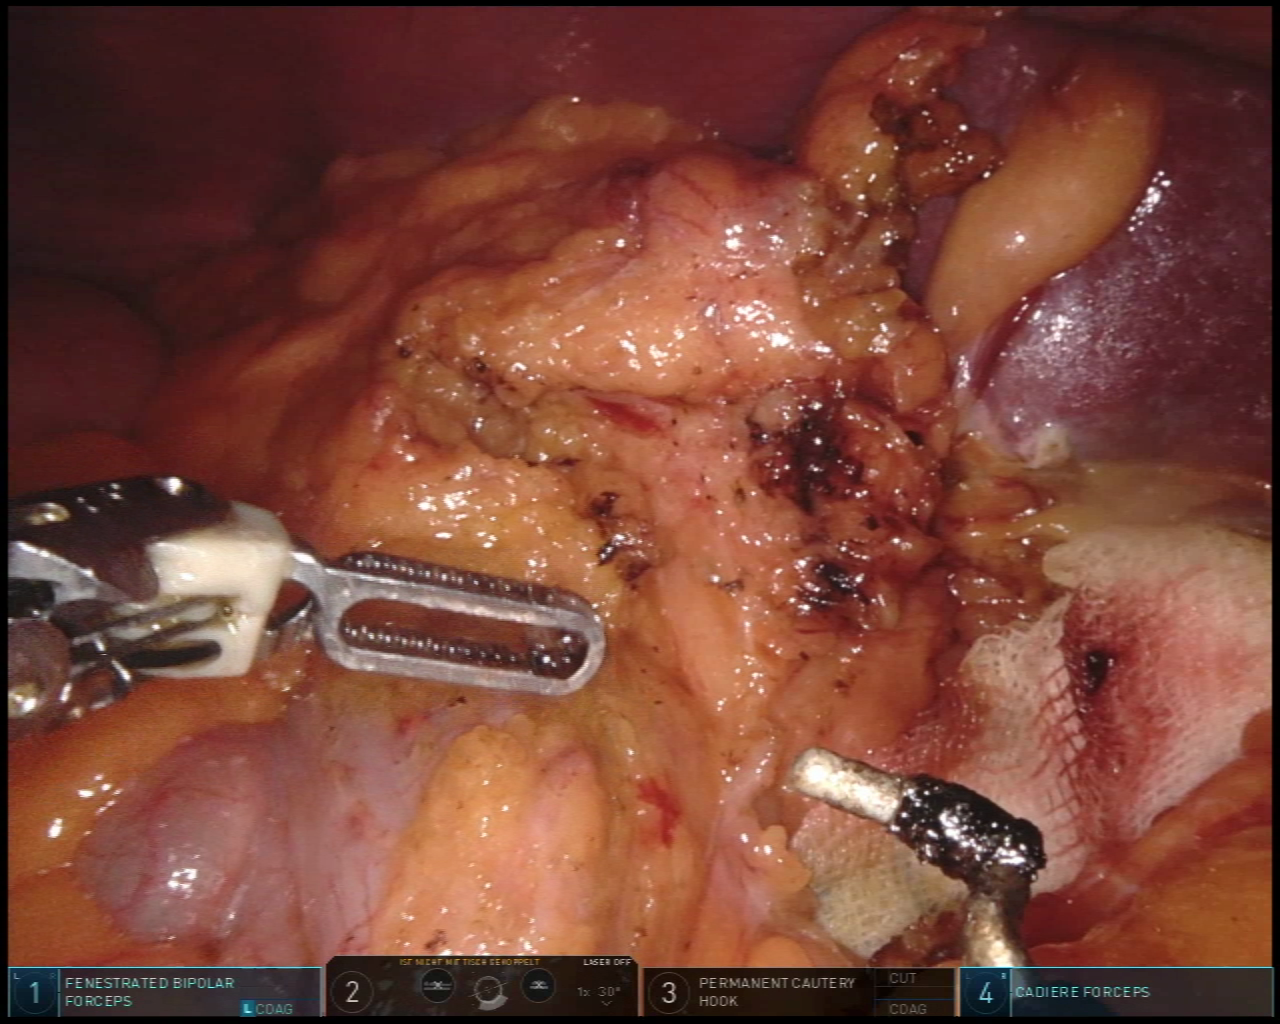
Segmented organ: spleen
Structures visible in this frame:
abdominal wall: yes
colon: yes
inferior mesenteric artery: no
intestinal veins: no
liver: no
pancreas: no
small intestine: no
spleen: yes
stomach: no
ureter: no
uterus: no
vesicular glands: no